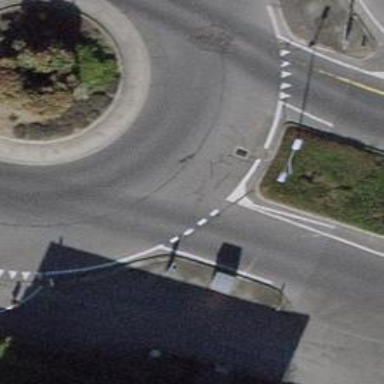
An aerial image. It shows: Secondary road with asphalt surface leading to roundabout.